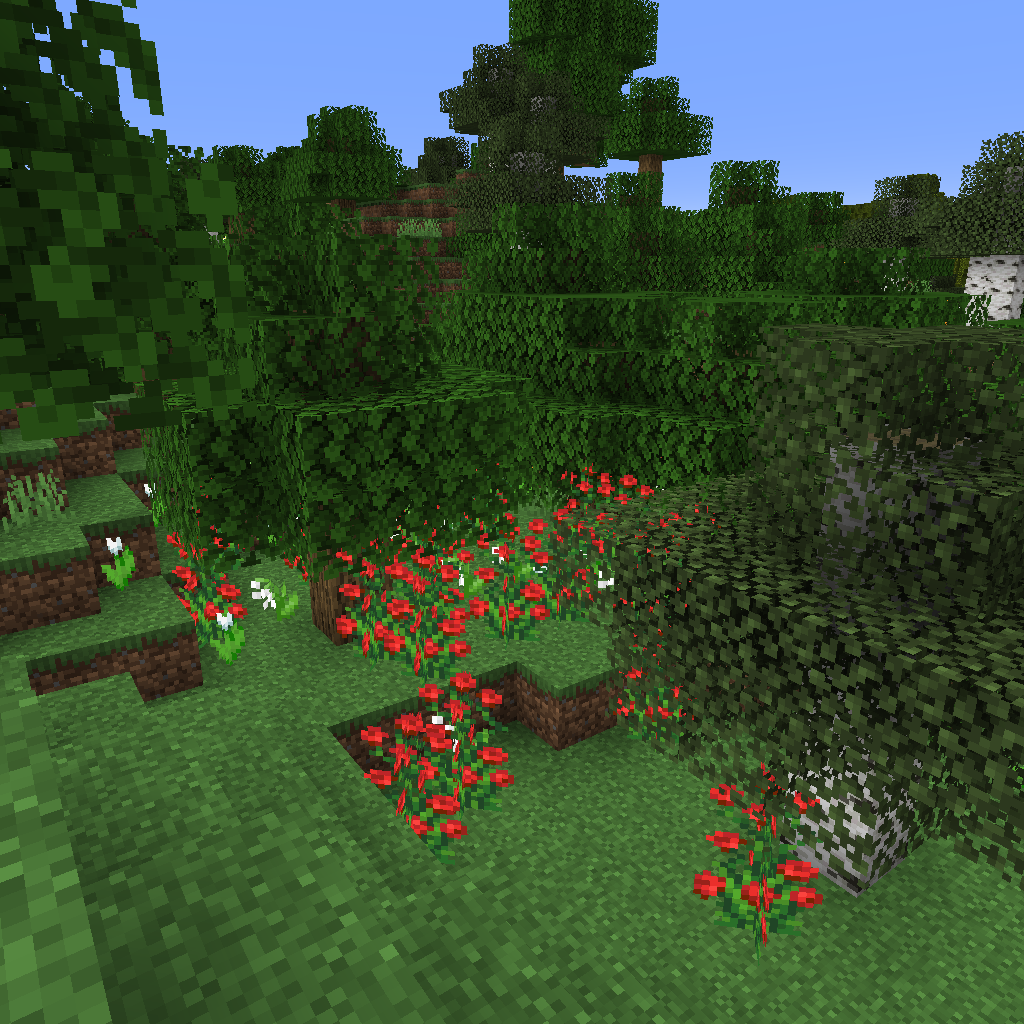
red flowers next to trees in flower forest